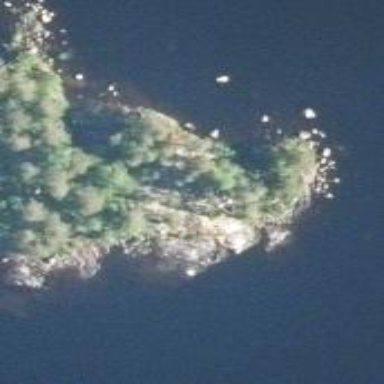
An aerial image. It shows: Islet.